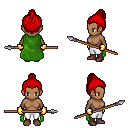
a pixel art fantasy rpg character, female body template, human, dark skin, green cape, white pants, red short topknot hairstyle, gold gloves, maroon shoes, spear, four views (front, back, left, right), 2x2 character sprite sheet, small pixel art, hard edges, no anti-aliasing